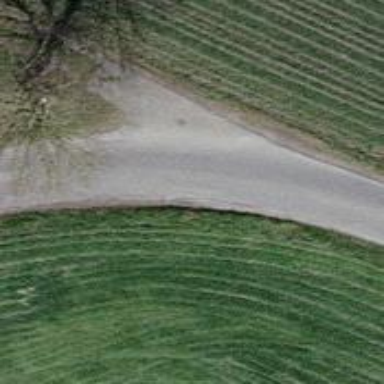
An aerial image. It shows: Grass track with grade5 track type.